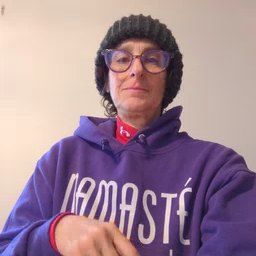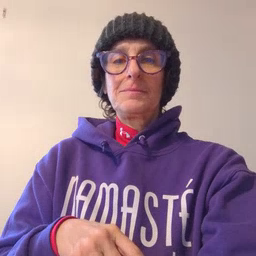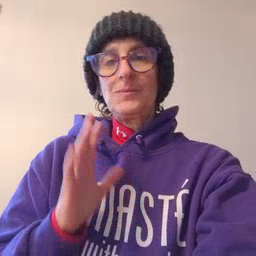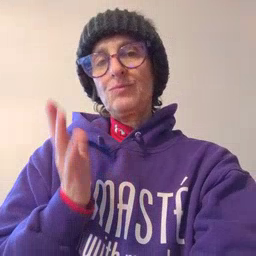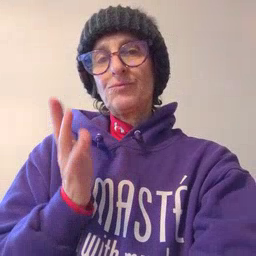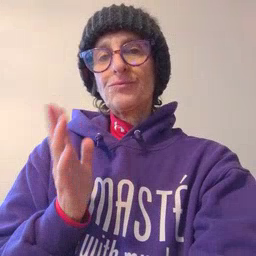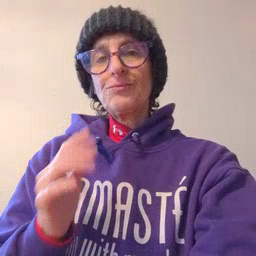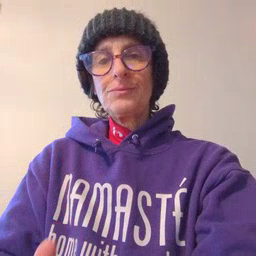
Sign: talk